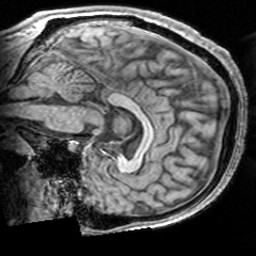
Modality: T1w
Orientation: sagittal
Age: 29
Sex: male
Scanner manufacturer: siemens
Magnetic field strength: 3 T
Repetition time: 1.63 s
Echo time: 0.00311 s